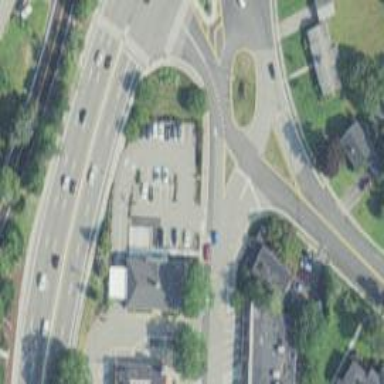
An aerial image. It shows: Tertiary road with asphalt surface leading to roundabout junction.